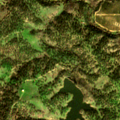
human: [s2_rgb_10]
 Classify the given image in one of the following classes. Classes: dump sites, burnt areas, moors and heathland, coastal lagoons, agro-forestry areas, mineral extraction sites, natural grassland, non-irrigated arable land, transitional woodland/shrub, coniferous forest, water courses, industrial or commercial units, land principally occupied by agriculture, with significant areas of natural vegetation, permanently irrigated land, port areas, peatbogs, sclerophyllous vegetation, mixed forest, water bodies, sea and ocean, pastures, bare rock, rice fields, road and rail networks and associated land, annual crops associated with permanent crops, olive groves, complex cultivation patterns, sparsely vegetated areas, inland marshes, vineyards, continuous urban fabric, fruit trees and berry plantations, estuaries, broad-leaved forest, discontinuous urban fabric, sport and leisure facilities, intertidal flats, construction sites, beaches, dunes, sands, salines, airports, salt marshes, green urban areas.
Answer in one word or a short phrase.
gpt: olive groves, pastures, agro-forestry areas, water bodies